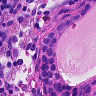
Metastatic tissue present: yes